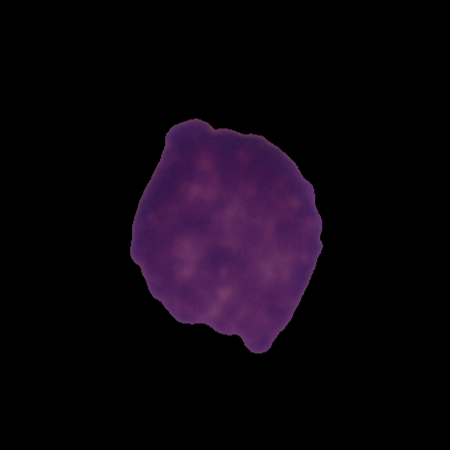
Label: healthy